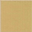
Piece: xx